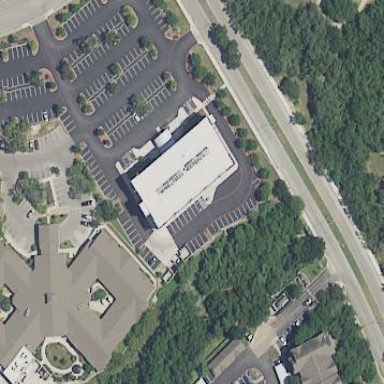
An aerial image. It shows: Office building.